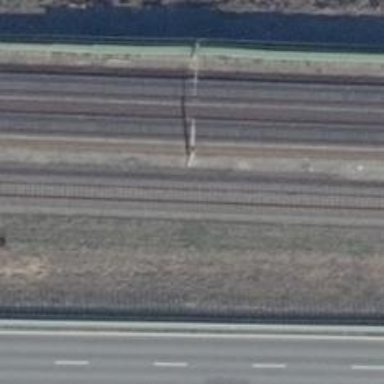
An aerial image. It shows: Railway milestone with catenary mast.